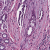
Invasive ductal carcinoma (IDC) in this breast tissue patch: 1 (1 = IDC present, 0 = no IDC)